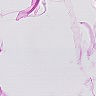
Metastatic tissue present: no